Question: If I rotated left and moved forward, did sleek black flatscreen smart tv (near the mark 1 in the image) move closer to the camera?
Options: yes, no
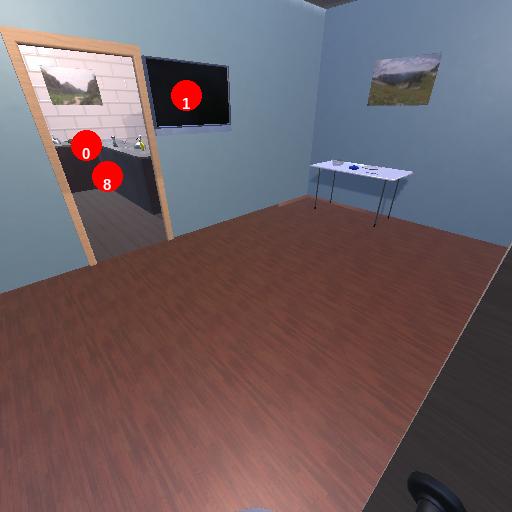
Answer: yes